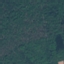
Land use / land cover: Forest